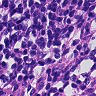
Metastatic tissue present: no